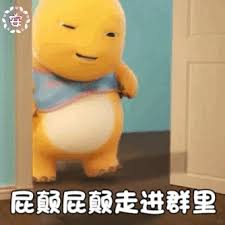
Label: nailong